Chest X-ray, AP view. Patient: 38 years old, sex M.
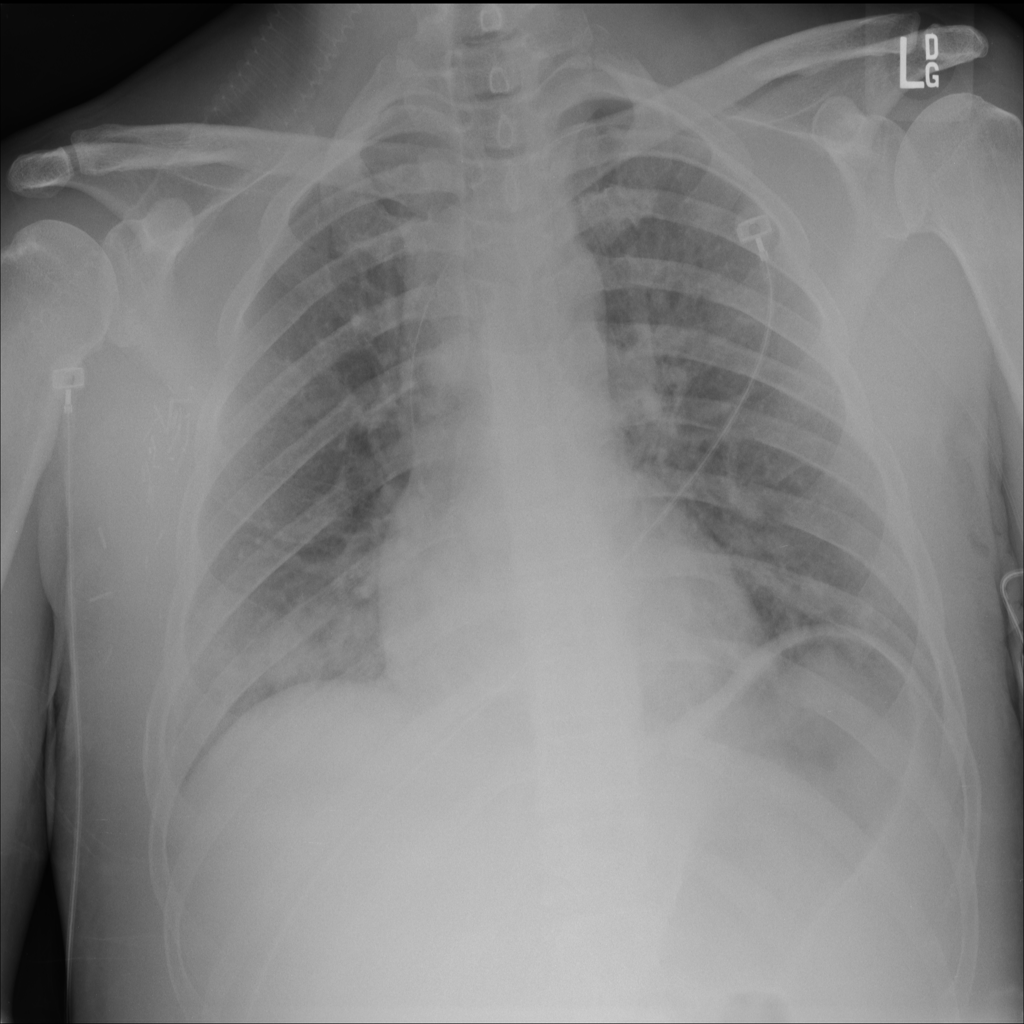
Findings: Infiltration, Mass